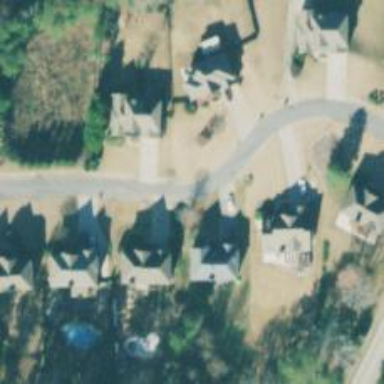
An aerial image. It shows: Residential road with asphalt surface.